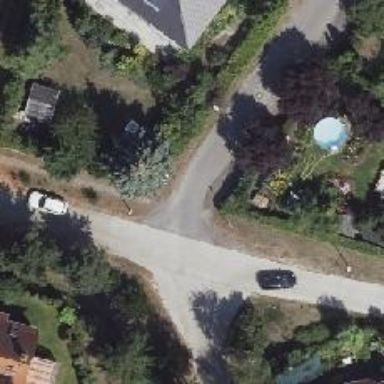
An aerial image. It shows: Asphalt road in residential area.